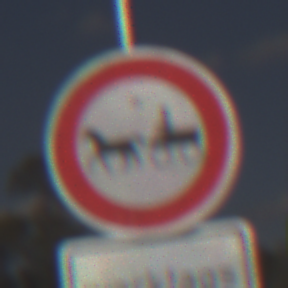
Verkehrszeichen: VerbotGespannfuhrwerke
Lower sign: ZeitangabenMitBeschraenkungAufWochentage1
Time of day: MorningAfternoon
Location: Outdoor (Nature)
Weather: PartlyCloudy
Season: NotSpecified
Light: Natural